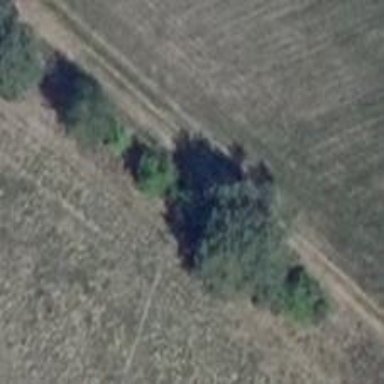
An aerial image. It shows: Deciduous tree with broadleaved leaves.